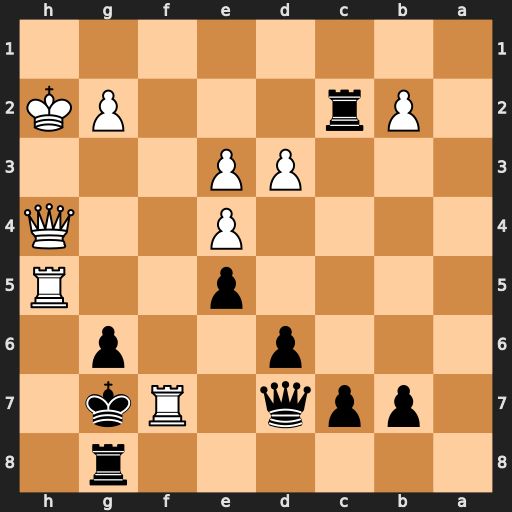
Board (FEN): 6r1/1ppq1Rk1/3p2p1/4p2R/4P2Q/3PP3/1Pr3PK/8
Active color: b
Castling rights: -
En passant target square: -
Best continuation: Kxf7 Rh7+ Rg7